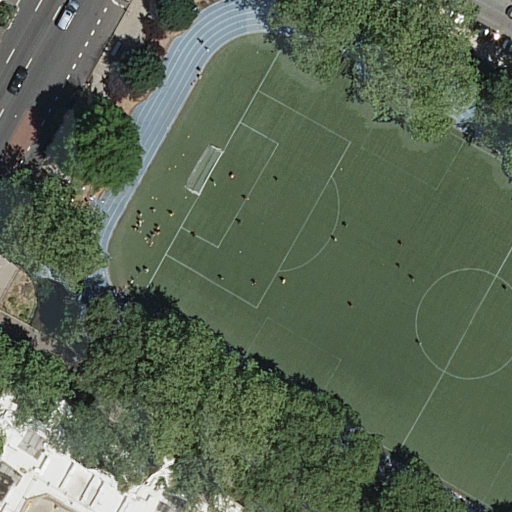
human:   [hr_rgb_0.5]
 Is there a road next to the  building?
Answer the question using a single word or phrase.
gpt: yes

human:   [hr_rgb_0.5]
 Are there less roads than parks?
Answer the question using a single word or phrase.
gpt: no

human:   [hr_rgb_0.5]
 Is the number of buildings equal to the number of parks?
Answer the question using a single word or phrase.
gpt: yes

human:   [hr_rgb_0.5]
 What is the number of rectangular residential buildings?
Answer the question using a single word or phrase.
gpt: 0

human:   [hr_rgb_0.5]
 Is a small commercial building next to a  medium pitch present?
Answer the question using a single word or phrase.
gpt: no

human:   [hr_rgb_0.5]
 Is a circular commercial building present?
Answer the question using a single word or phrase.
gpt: no

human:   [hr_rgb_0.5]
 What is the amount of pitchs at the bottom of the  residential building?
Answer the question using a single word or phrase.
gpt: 0

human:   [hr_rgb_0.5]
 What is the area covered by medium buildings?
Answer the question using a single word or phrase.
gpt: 0m2

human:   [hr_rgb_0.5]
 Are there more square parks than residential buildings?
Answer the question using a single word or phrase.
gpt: no

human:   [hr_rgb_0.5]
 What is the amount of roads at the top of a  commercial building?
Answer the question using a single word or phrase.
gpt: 0

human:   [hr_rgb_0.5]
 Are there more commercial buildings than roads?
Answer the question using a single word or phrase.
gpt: no

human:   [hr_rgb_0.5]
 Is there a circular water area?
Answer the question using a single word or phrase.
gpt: no

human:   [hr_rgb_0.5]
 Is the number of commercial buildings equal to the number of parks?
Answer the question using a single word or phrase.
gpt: no

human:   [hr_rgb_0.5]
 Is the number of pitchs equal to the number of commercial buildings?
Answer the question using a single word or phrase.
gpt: no

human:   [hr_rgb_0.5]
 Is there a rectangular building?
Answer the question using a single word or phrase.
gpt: no

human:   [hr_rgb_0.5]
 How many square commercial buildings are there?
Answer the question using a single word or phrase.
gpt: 0

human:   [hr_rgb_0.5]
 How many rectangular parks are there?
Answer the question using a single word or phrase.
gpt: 1

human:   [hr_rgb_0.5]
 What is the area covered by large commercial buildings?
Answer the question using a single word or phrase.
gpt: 0m2

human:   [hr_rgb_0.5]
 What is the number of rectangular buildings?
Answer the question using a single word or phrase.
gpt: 0

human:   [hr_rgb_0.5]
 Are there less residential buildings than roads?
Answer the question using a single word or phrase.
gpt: yes

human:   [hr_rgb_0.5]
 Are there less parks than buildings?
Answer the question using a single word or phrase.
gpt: no

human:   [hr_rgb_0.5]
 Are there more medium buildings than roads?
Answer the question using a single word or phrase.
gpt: no

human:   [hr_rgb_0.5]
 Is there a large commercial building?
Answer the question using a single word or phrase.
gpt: no

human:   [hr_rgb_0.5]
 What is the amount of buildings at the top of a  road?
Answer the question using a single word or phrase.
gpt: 0

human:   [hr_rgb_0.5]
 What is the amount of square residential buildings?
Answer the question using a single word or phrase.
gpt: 0

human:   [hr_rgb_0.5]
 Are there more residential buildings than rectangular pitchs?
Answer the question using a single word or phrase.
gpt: no

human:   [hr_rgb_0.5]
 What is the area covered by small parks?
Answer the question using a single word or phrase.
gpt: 0m2

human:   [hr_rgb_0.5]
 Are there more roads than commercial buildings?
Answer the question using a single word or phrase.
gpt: yes

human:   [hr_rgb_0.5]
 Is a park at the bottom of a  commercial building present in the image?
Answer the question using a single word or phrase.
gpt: no

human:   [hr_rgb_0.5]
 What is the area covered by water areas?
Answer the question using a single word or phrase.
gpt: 0m2

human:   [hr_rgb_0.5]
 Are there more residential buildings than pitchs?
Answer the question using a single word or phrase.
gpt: no

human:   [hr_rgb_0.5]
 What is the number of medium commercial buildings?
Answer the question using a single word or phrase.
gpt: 0

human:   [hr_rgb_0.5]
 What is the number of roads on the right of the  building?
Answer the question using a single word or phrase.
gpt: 1

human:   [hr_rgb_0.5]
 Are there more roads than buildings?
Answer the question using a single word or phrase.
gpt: yes

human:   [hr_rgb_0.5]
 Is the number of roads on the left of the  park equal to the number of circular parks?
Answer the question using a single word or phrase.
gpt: no

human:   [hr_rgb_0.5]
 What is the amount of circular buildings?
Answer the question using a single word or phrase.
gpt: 0